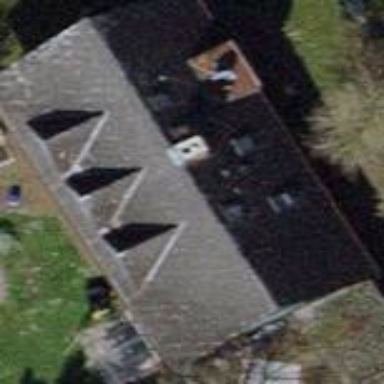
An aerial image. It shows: Detached building with gabled roof.